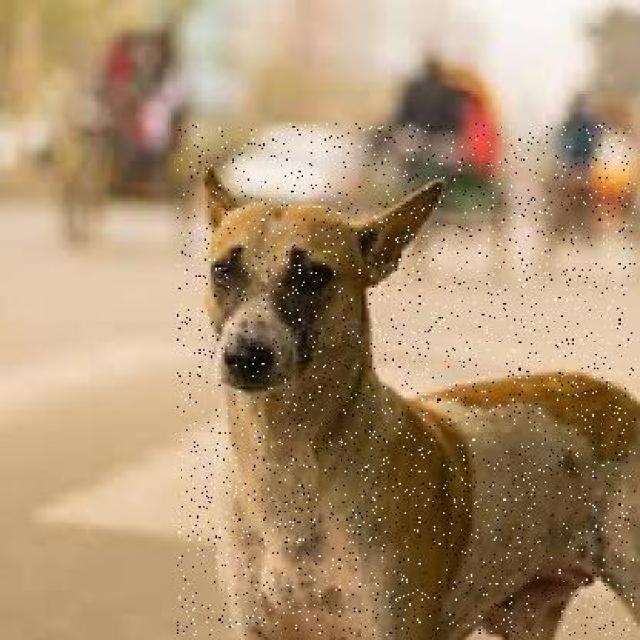
Healthy canine skin — no visible lesions, inflammation, or abnormalities. The skin and coat appear normal.